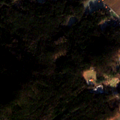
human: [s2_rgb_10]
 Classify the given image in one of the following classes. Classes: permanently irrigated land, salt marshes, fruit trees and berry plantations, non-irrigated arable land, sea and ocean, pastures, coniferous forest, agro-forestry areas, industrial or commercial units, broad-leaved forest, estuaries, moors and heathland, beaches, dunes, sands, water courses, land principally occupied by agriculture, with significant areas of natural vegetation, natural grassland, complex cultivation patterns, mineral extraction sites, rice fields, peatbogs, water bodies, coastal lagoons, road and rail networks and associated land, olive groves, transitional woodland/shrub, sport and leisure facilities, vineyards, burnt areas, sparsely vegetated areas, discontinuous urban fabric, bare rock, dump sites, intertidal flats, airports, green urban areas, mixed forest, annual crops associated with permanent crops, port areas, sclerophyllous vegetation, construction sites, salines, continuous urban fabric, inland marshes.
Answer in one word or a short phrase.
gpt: discontinuous urban fabric, non-irrigated arable land, mixed forest